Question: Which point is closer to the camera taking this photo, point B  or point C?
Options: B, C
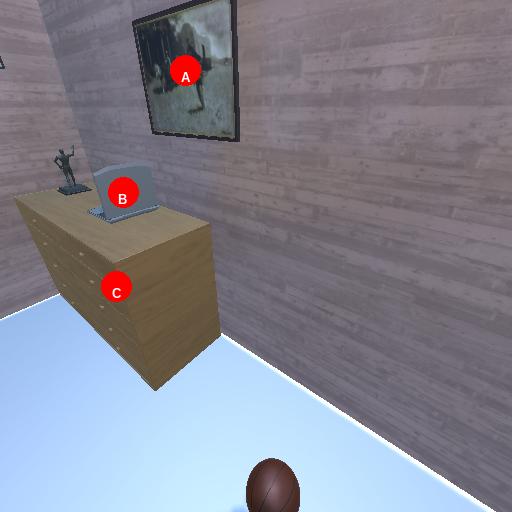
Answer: B